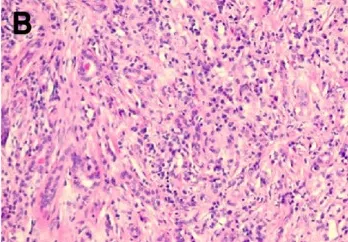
Pathological morphology and immunohistochemistry of the right submandibular gland. HE showed hyperplasia of interstitial fibrous tissue, and ,lymphoid tissue hyperplasia, formation of lymphoid follicle, infiltration of a large amount of lymphocyte, and ,scattered plasma cells, and ,eosinophils.
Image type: pathology (immunostaining)